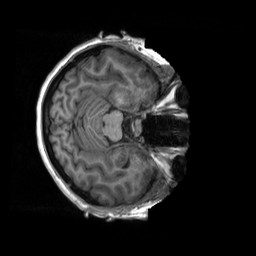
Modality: T1w
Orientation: axial
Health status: healthy
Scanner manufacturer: siemens
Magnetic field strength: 3 T
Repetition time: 2.3 s
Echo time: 0.00207 s